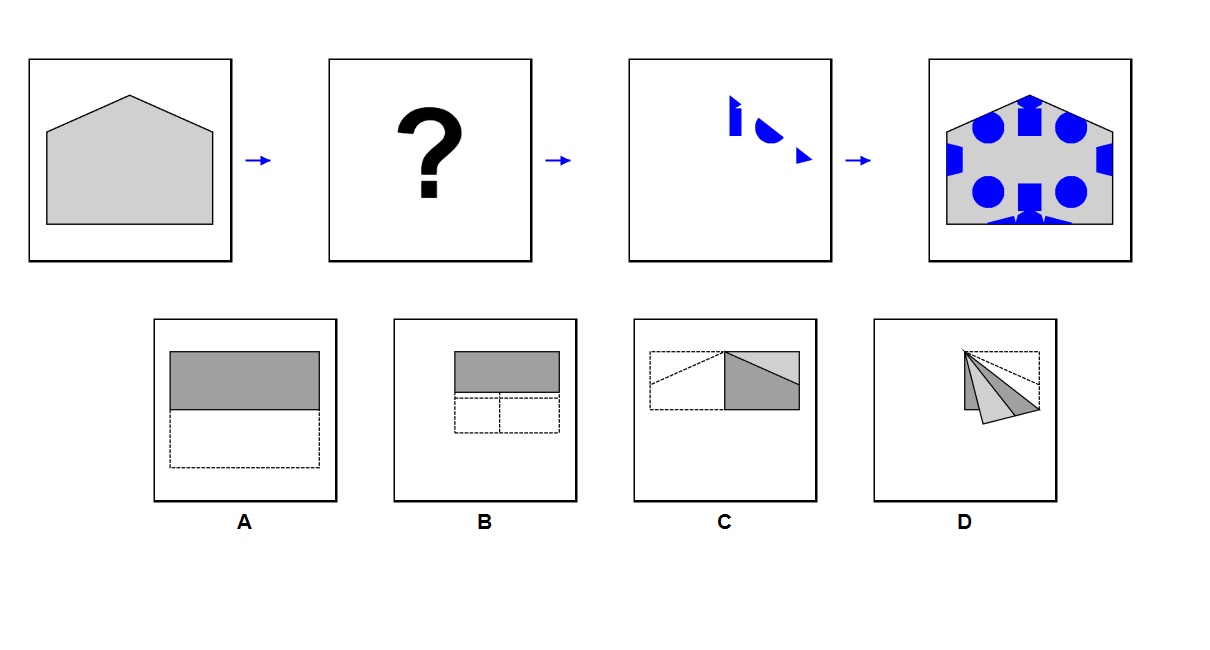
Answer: B